Question: I have a 'ListView' control with 'OwnerDraw = true'.
- Sometimes my control might not be focused, but have the items selected. - I couldn't find any guidelines for that, however, it seems that the ordinary 'ListView' uses the 'SystemColors.Control' color for that -
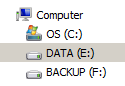
Answer: 'SystemColors.Control' is the correct color to use. Unfortunately there is not a predefined 'Color' in 'SystemColors' for an inactive item that makes it obvious, but it is reliable.
The only time you cannot rely on 'SystemColors' is when a user makes explicit changes to the theme color settings in Windows. However, you should not care about that because its an explicit user choice, and you should not interfere with user choices.
As for guidelines, the Windows UX Guidelines do not explicitly state the appropriate color to use for inactive items, but it does stress choosing colors consistant with the operating system that provide good contrast and easy readability.
In applications that I'm not too worried about the look and feel for, I use default system colors, but if I am theming my own application (eg. to look like Visual Studio for example), I avoid system colors altogether and use web colors instead.
Hope this helped.